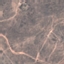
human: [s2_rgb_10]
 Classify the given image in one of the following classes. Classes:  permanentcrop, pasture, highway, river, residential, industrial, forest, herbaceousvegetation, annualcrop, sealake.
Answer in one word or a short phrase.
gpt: HerbaceousVegetation